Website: lowes
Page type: order-returns
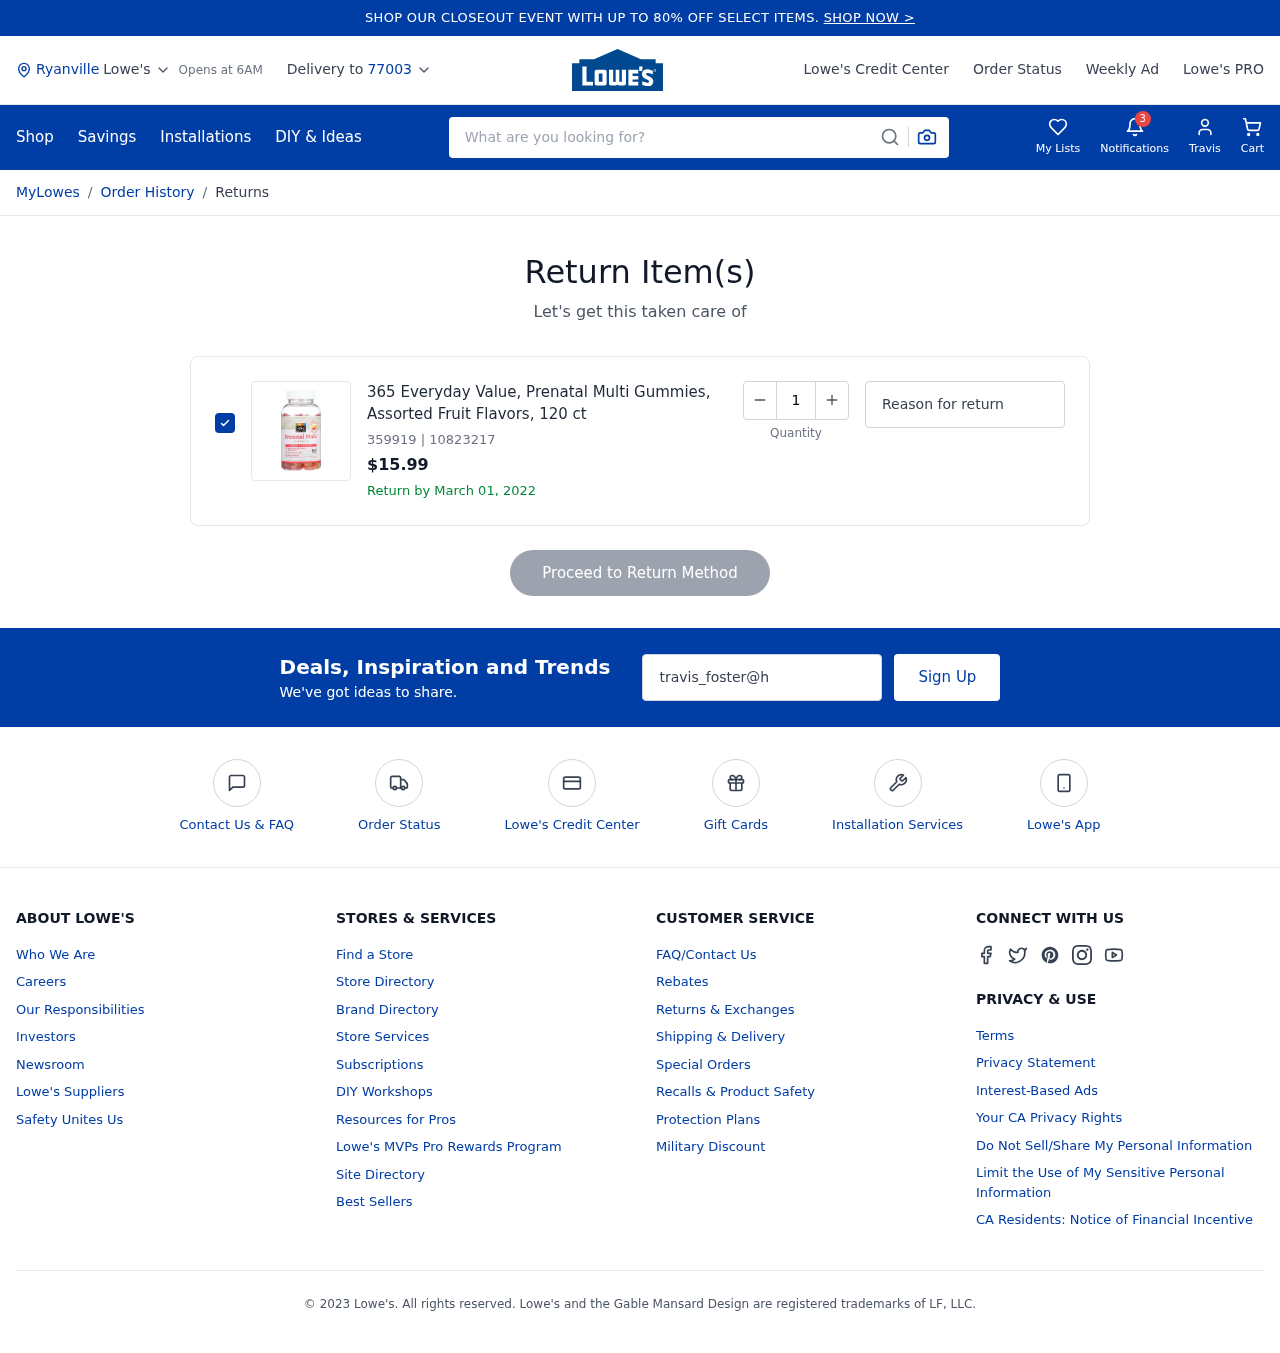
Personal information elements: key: PII_CITY
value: Ryanville
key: PII_FIRSTNAME
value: Travis
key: PII_POSTCODE
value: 77003
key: PII_EMAIL
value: travis_foster@hotmail.com
Product elements: key: PRODUCT1_NAME
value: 365 Everyday Value, Prenatal Multi Gummies, Assorted Fruit Flavors, 120 ct
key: PRODUCT1_PRICE
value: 15.99
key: PRODUCT1_ITEM_NUMBER
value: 359919
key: PRODUCT1_MODEL_NUMBER
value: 10823217
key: PRODUCT1_QUANTITY
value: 1
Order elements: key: ORDER_RETURN_BY_DATE
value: March 01, 2022